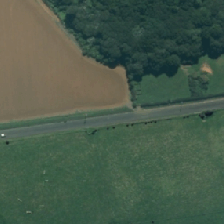
Land cover: shortrotation_cropland